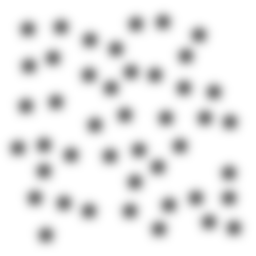
Squares: 0
Triangles: 0
Stars: 44
Total shapes: 44